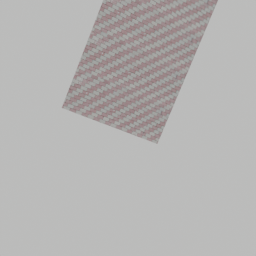
Label: architecture